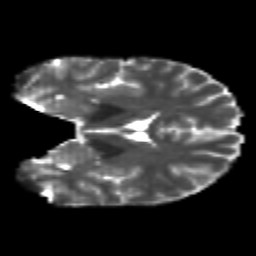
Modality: T2w
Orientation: coronal
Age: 20
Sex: male
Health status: healthy
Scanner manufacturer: philips
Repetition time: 7.385 s
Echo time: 0.08599 s